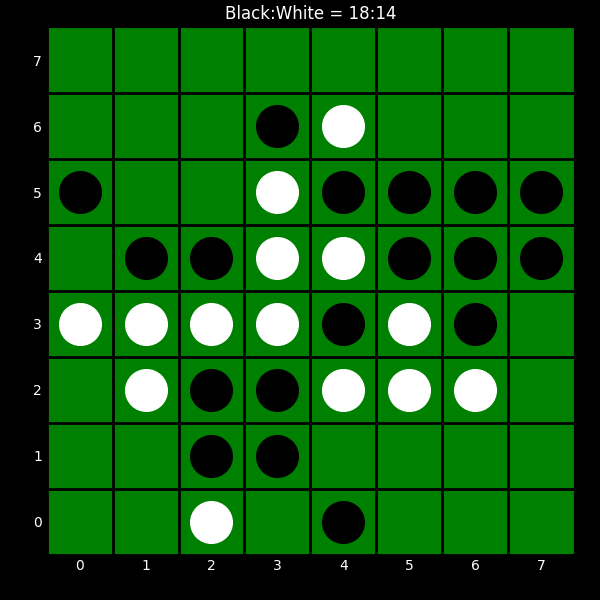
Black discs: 18
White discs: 14